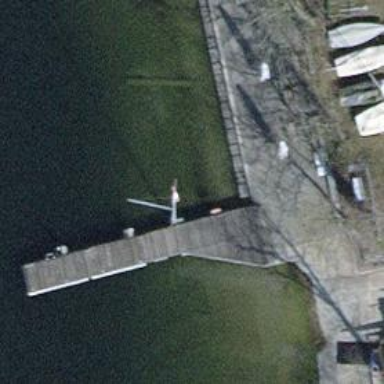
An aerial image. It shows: Man-made pier.